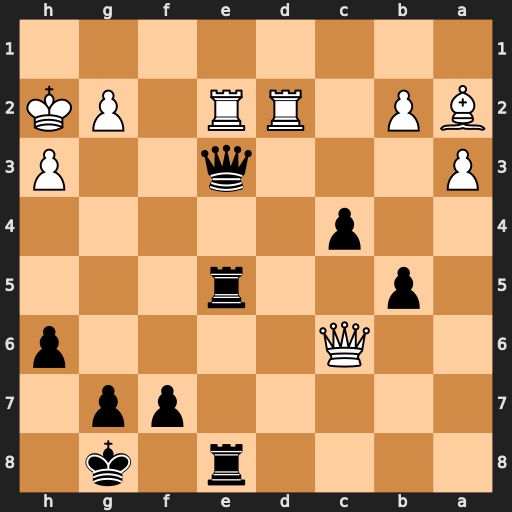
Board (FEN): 4r1k1/5pp1/2Q4p/1p2r3/2p5/P3q2P/BP1RR1PK/8
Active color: b
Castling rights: -
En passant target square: -
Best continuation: Qf4+ Kg1 Rxe2 Qxe8+ Rxe8